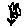
Label: flower